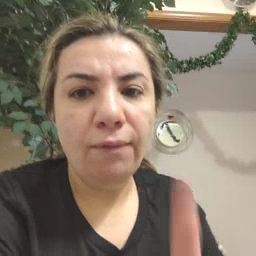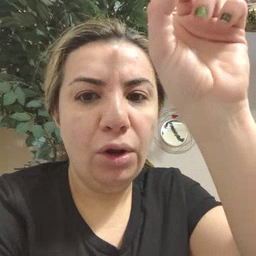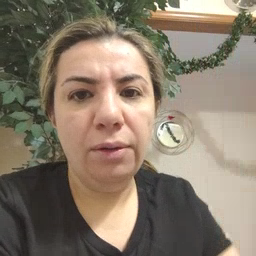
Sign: up